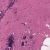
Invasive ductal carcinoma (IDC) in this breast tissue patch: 0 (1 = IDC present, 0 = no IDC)